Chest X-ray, AP view. Patient: 43 years old, sex F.
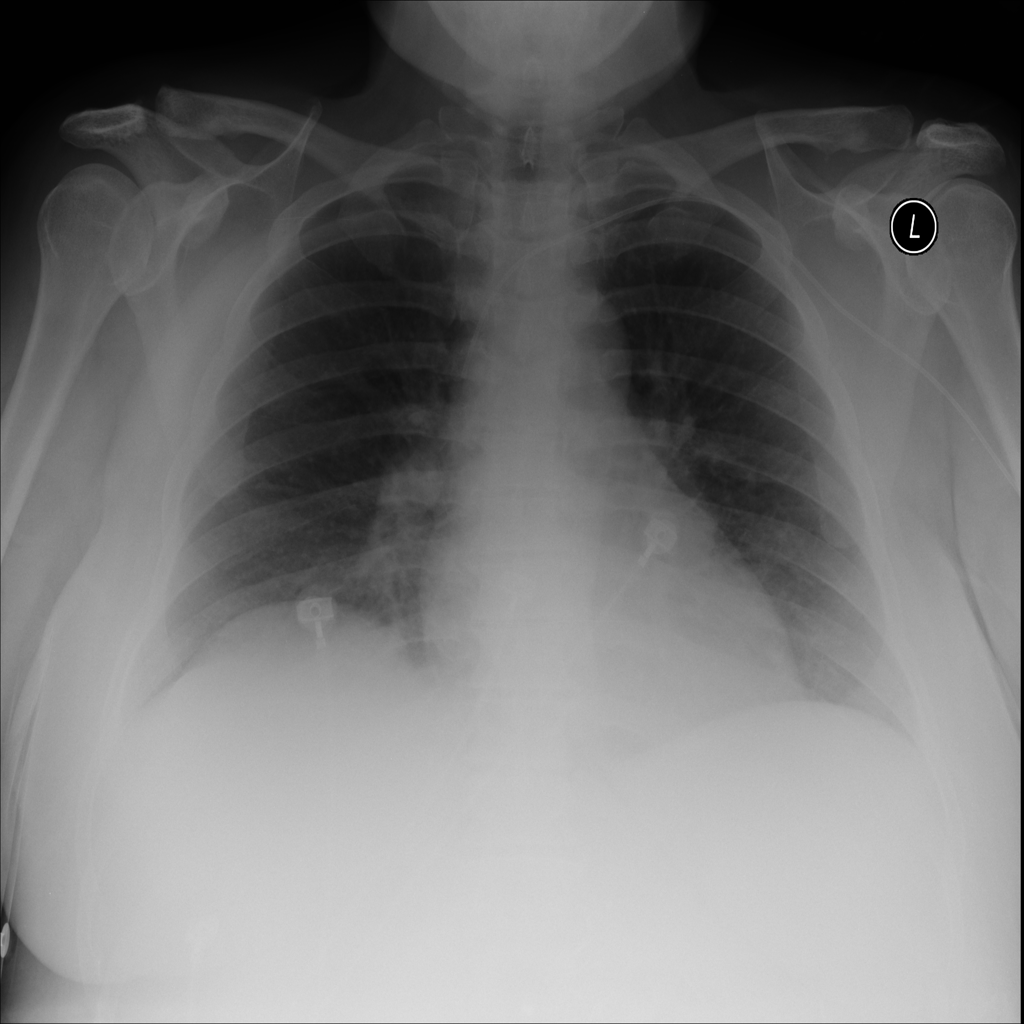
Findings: No Finding